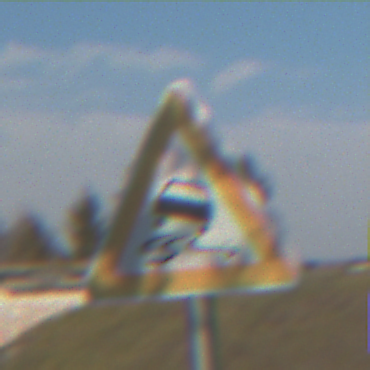
Verkehrszeichen: SchleuderOderRutschgefahr
Umgebung: Outdoor, Nature
Tageszeit: MorningAfternoon
Wetter: PartlyCloudy
Licht: Natural
Jahreszeit: NotSpecified
Kontrast: HighContrast